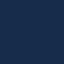
Land use / land cover: SeaLake